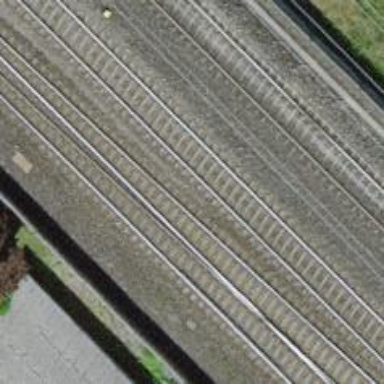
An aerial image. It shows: Railway with electrified contact lines.